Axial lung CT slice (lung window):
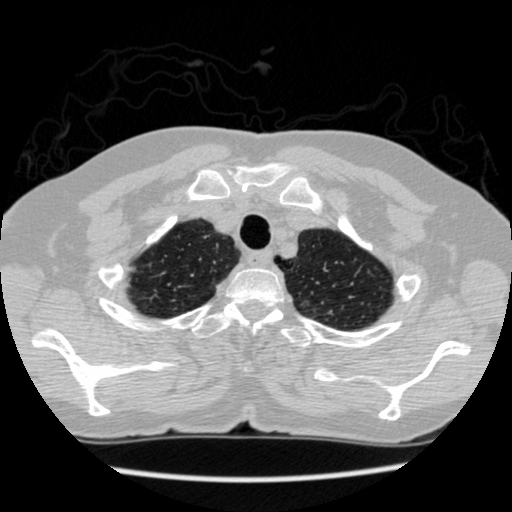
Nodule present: no